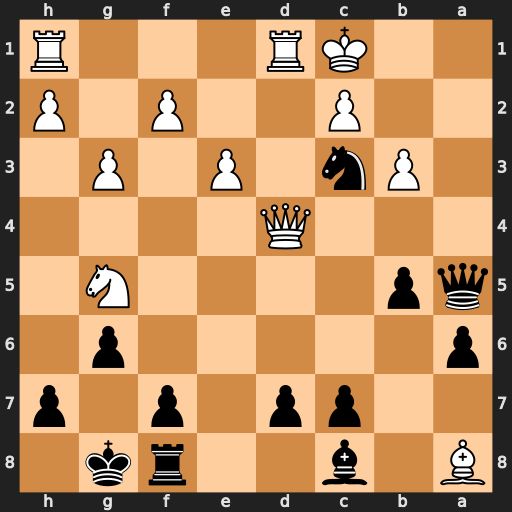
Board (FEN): B1b2rk1/2pp1p1p/p5p1/qp4N1/3Q4/1Pn1P1P1/2P2P1P/2KR3R
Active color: b
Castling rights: -
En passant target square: -
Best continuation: Ne2+ Kb1 Nxd4